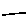
Label: line